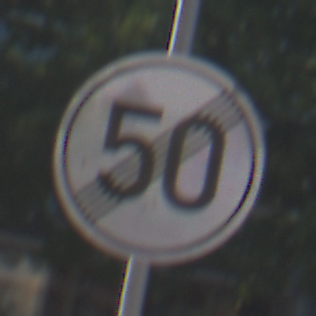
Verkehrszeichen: EndeGeschwindigkeit50
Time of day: MorningAfternoon
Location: Outdoor (Urban)
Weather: Clear
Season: NotSpecified
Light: Natural